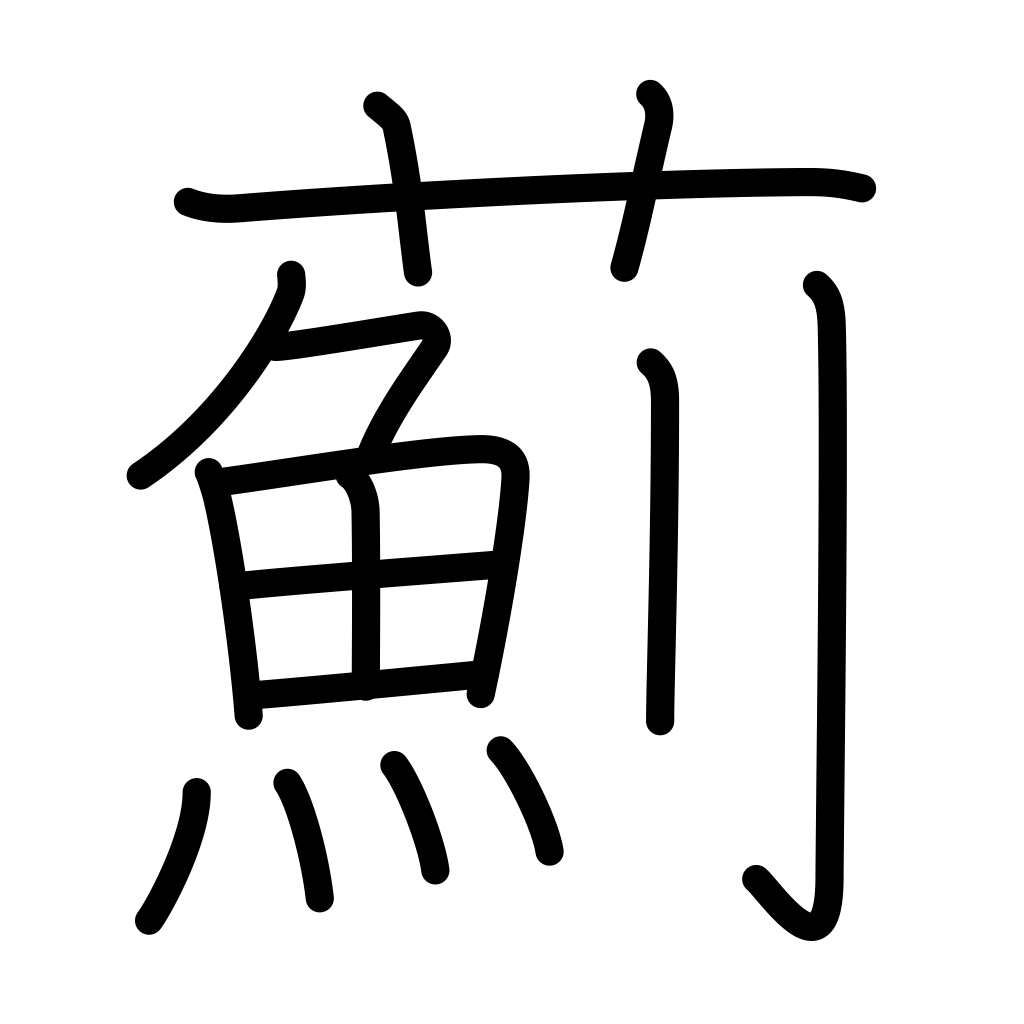
Meaning: thistle